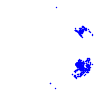
Particle: electron